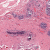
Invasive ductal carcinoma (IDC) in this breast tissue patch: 0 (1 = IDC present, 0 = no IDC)